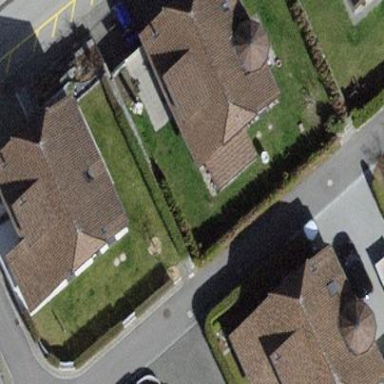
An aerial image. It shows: Residential building.